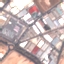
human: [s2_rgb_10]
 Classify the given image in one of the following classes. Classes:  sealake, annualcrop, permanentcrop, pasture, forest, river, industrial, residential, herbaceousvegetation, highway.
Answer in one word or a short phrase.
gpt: Industrial